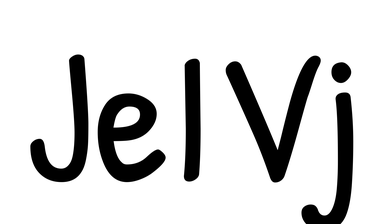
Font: PatrickHand-Regular